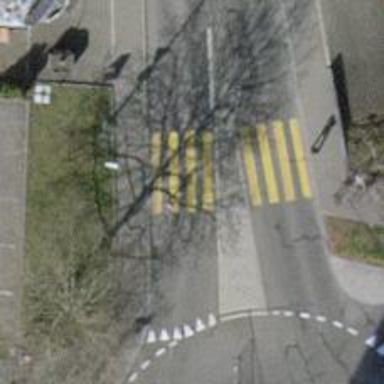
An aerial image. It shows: Uncontrolled zebra crossing with pedestrian island.